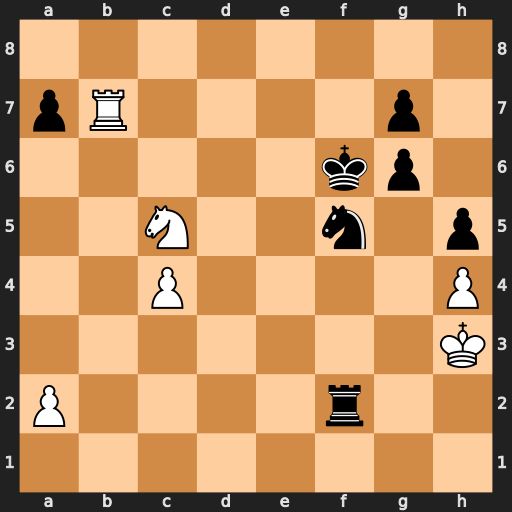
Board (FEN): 8/pR4p1/5kp1/2N2n1p/2P4P/7K/P4r2/8
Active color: w
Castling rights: -
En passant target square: -
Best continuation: Ne4+ Ke5 Nxf2